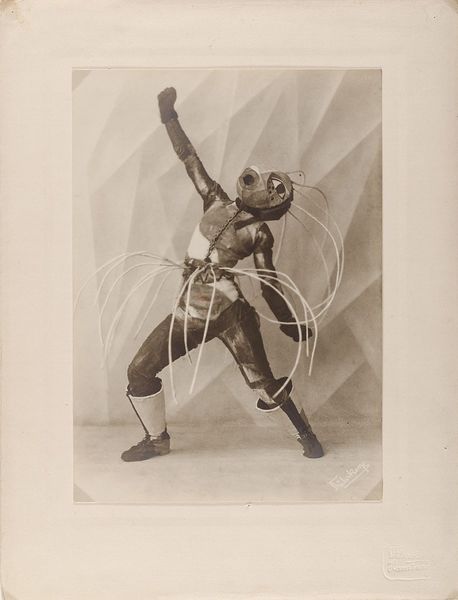
Titel: Tanzmaske 'Toboggan Frau' von Lavinia Schulz
Künstler: Minya Diez-Dührkoop
Standort: Hamburg
Institution: Museum für Kunst und Gewerbe Hamburg
Schlagwörter: silber, tanzen, foto, fotografie, photographie, maske, photo, karton, lichtbild, silbergelatine, theaterfotografie, brom, silbergelatinepapier, bromsilbergelatinepapier, entwicklungspapier, gelatinepapier, schwarzweißpositivverfahren, silbersalzverfahren, schwarzweißfotografie, theaterphotographie, maskentanz, bühnenkunst